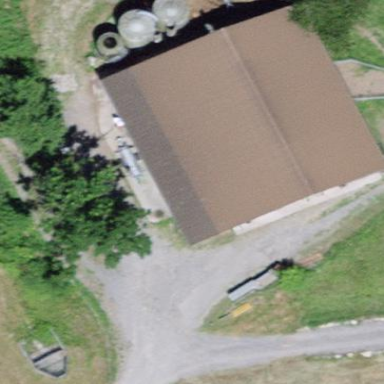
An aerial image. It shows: Barn.